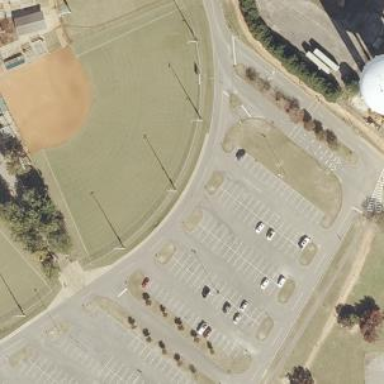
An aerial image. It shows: Softball pitch for leisure sports.